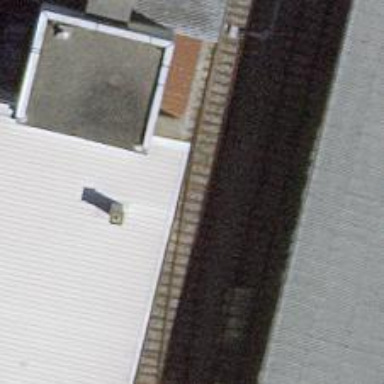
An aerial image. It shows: Railway switch.